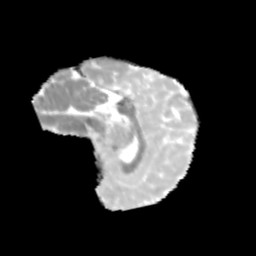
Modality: MD
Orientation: sagittal
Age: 13
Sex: male
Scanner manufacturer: siemens
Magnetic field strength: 3 T
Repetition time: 3.8 s
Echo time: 0.07 s